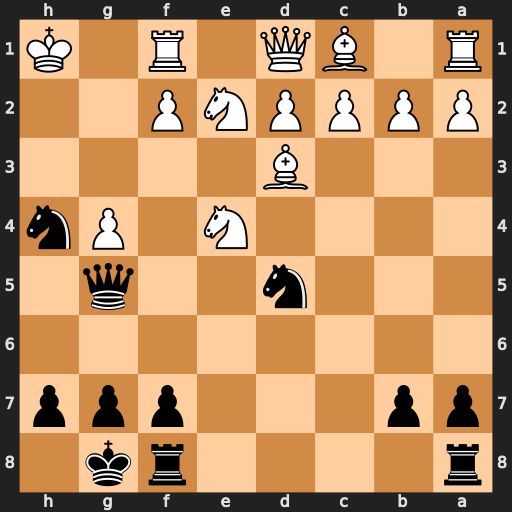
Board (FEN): r4rk1/pp3ppp/8/3n2q1/4N1Pn/3B4/PPPPNP2/R1BQ1R1K
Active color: b
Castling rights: -
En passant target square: -
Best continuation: Qxg4